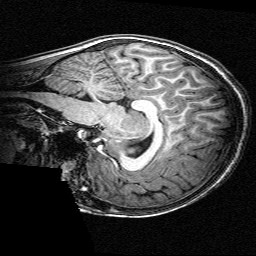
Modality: T1w
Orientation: sagittal
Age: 10
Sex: female
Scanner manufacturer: siemens
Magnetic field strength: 3 T
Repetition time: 2.3 s
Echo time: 0.00336 s